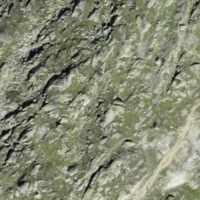
EUNIS habitat code: 26
Species observed at this site:
Phoenicurus ochruros